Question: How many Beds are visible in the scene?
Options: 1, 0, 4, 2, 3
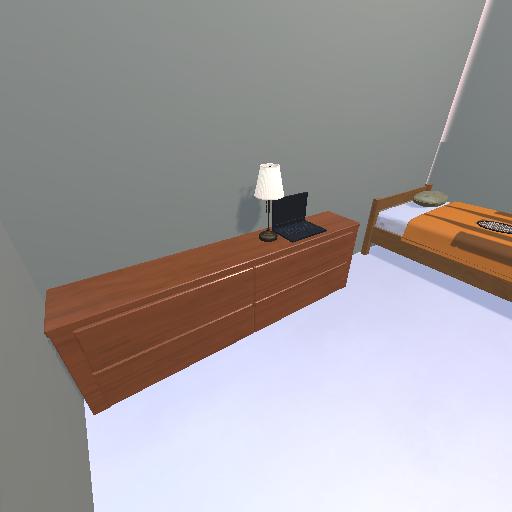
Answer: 1